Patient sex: M
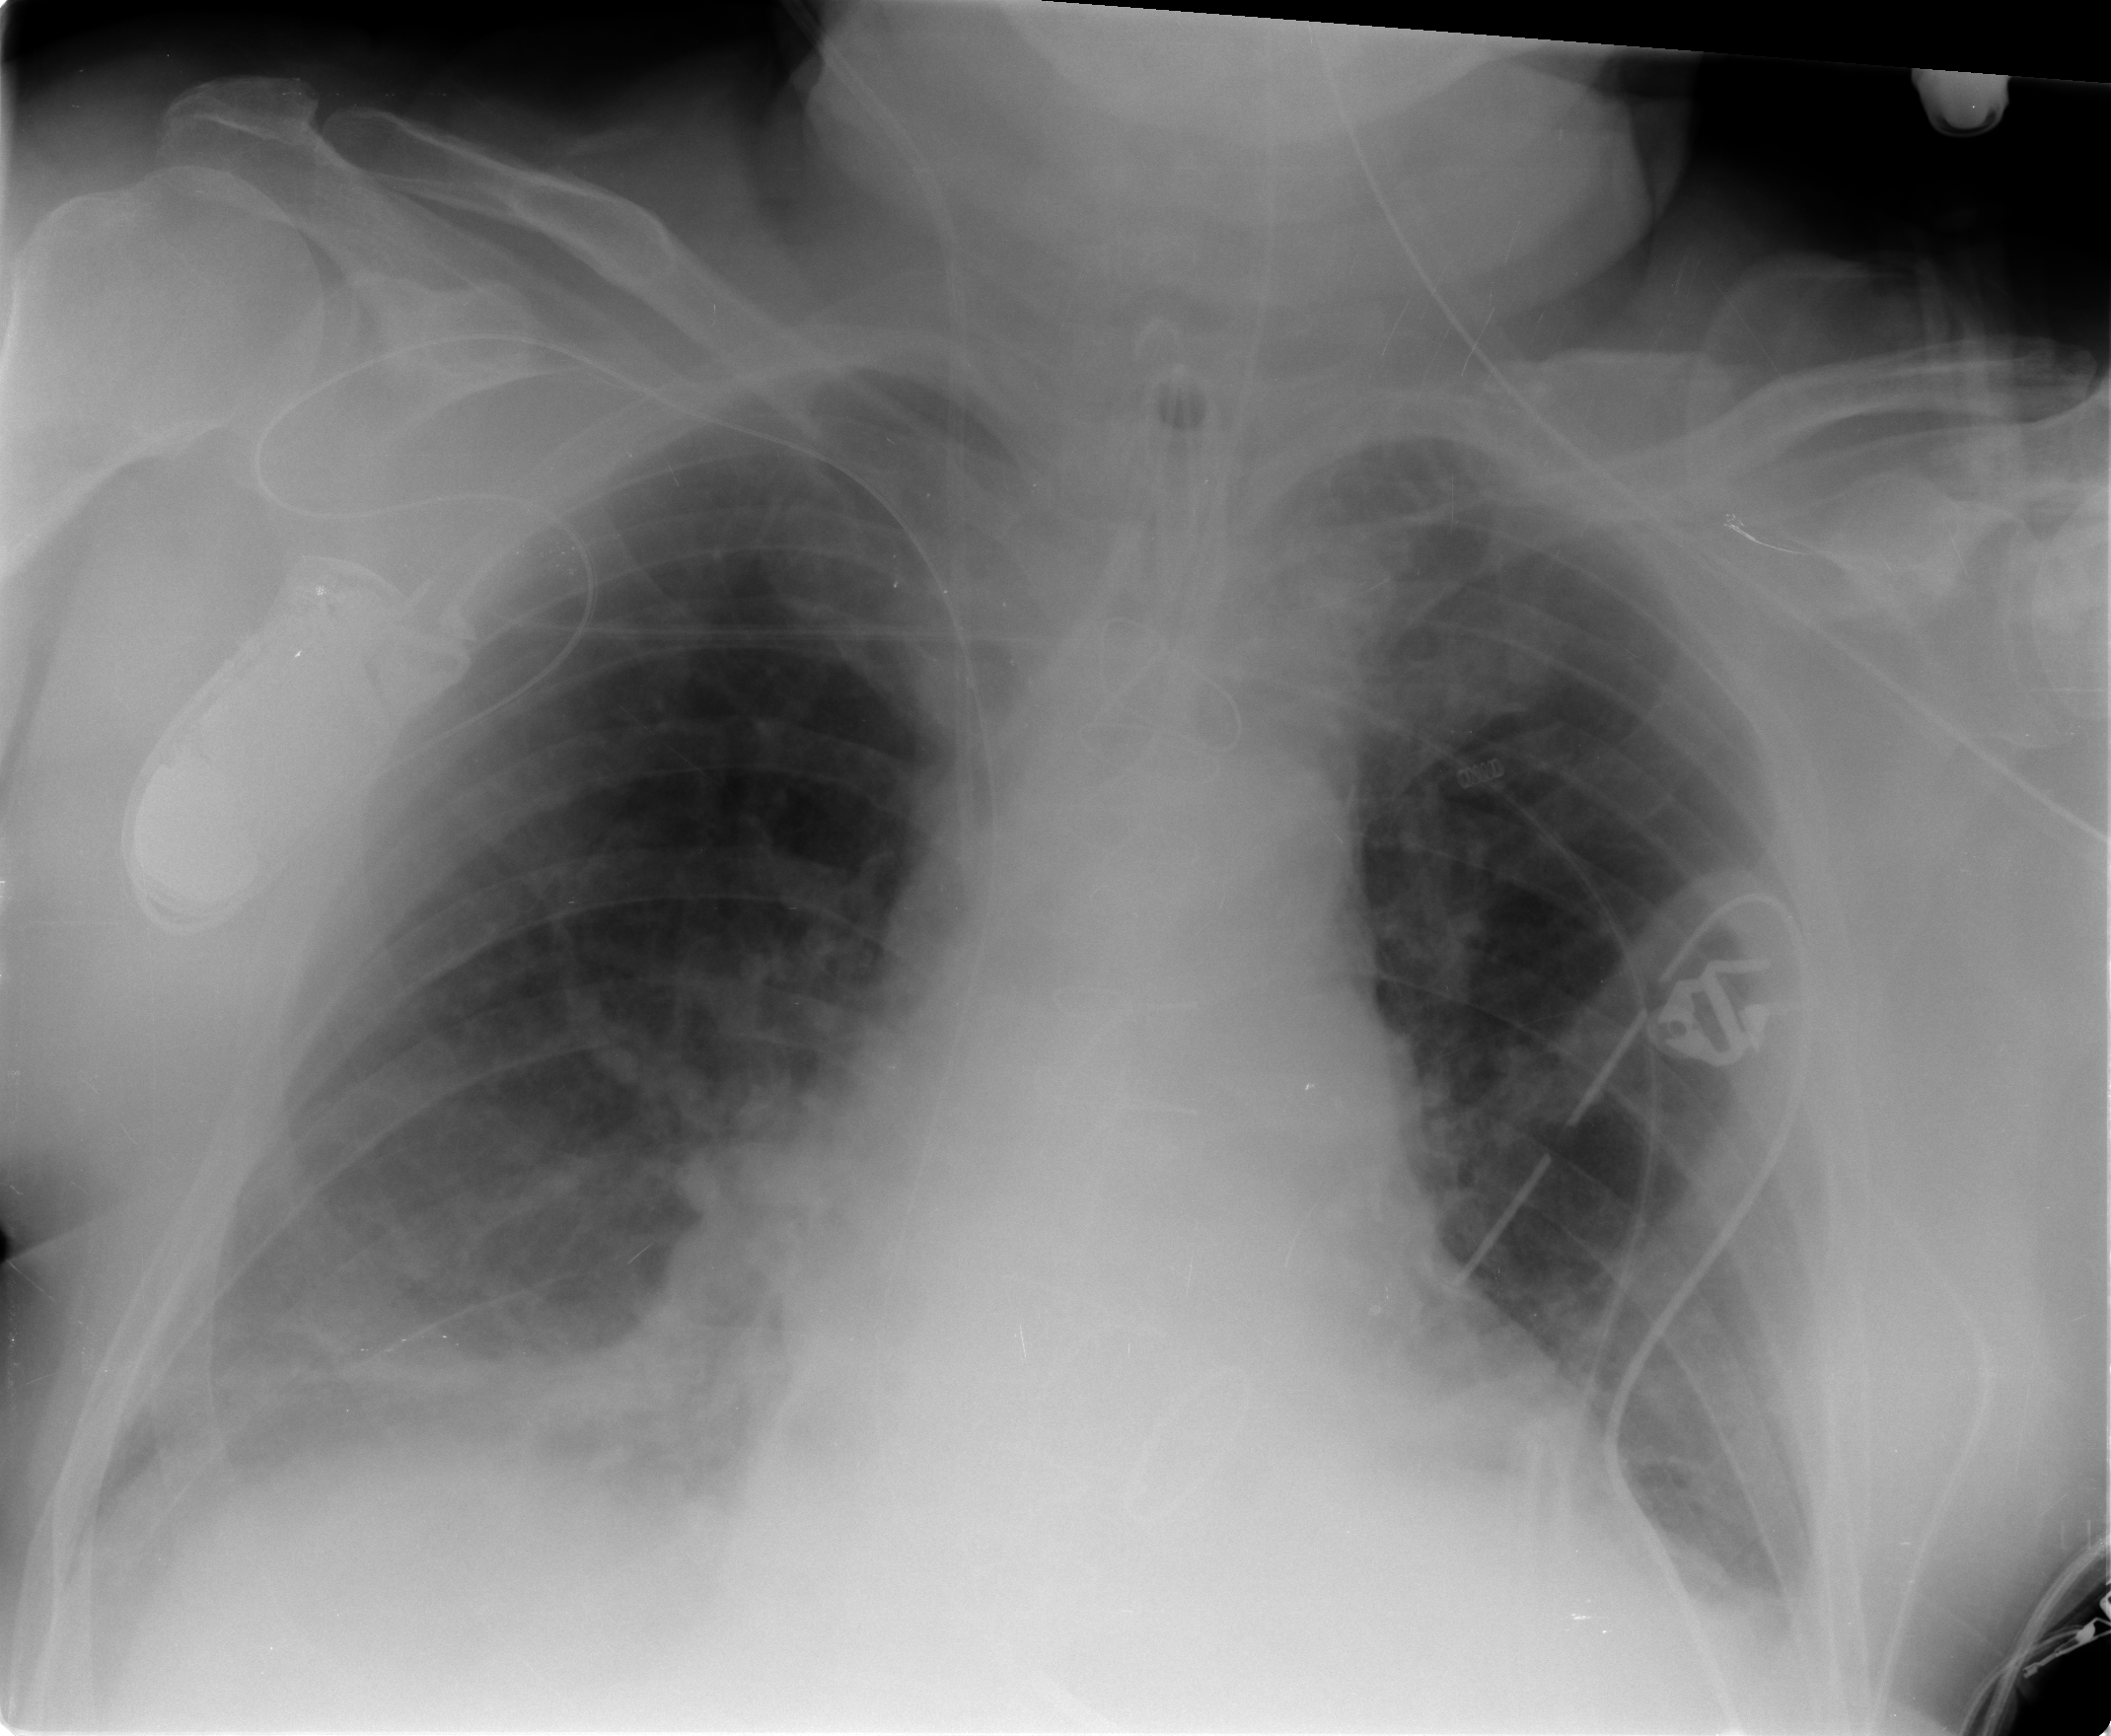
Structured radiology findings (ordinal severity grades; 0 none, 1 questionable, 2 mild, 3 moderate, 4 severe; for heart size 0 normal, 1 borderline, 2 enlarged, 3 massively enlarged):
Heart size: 2
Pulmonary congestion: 2
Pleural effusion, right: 2
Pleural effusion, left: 2
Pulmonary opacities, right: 0
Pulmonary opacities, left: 0
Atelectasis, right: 2
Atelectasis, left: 2